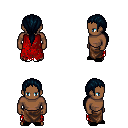
a pixel art fantasy rpg character, male body template, human, dark skin, red tattered cape, robe skirt, raven ponytail hairstyle, black slippers, four views (front, back, left, right), 2x2 character sprite sheet, small pixel art, hard edges, no anti-aliasing